Question: Find the horizontal coordinate of the first time the ball hits the ground. The result is rounded down to the nearest integer. Note that when a collision occurs, there is no horizontal energy loss, and the vertical speed is reduced to 0.9 times the original speed.
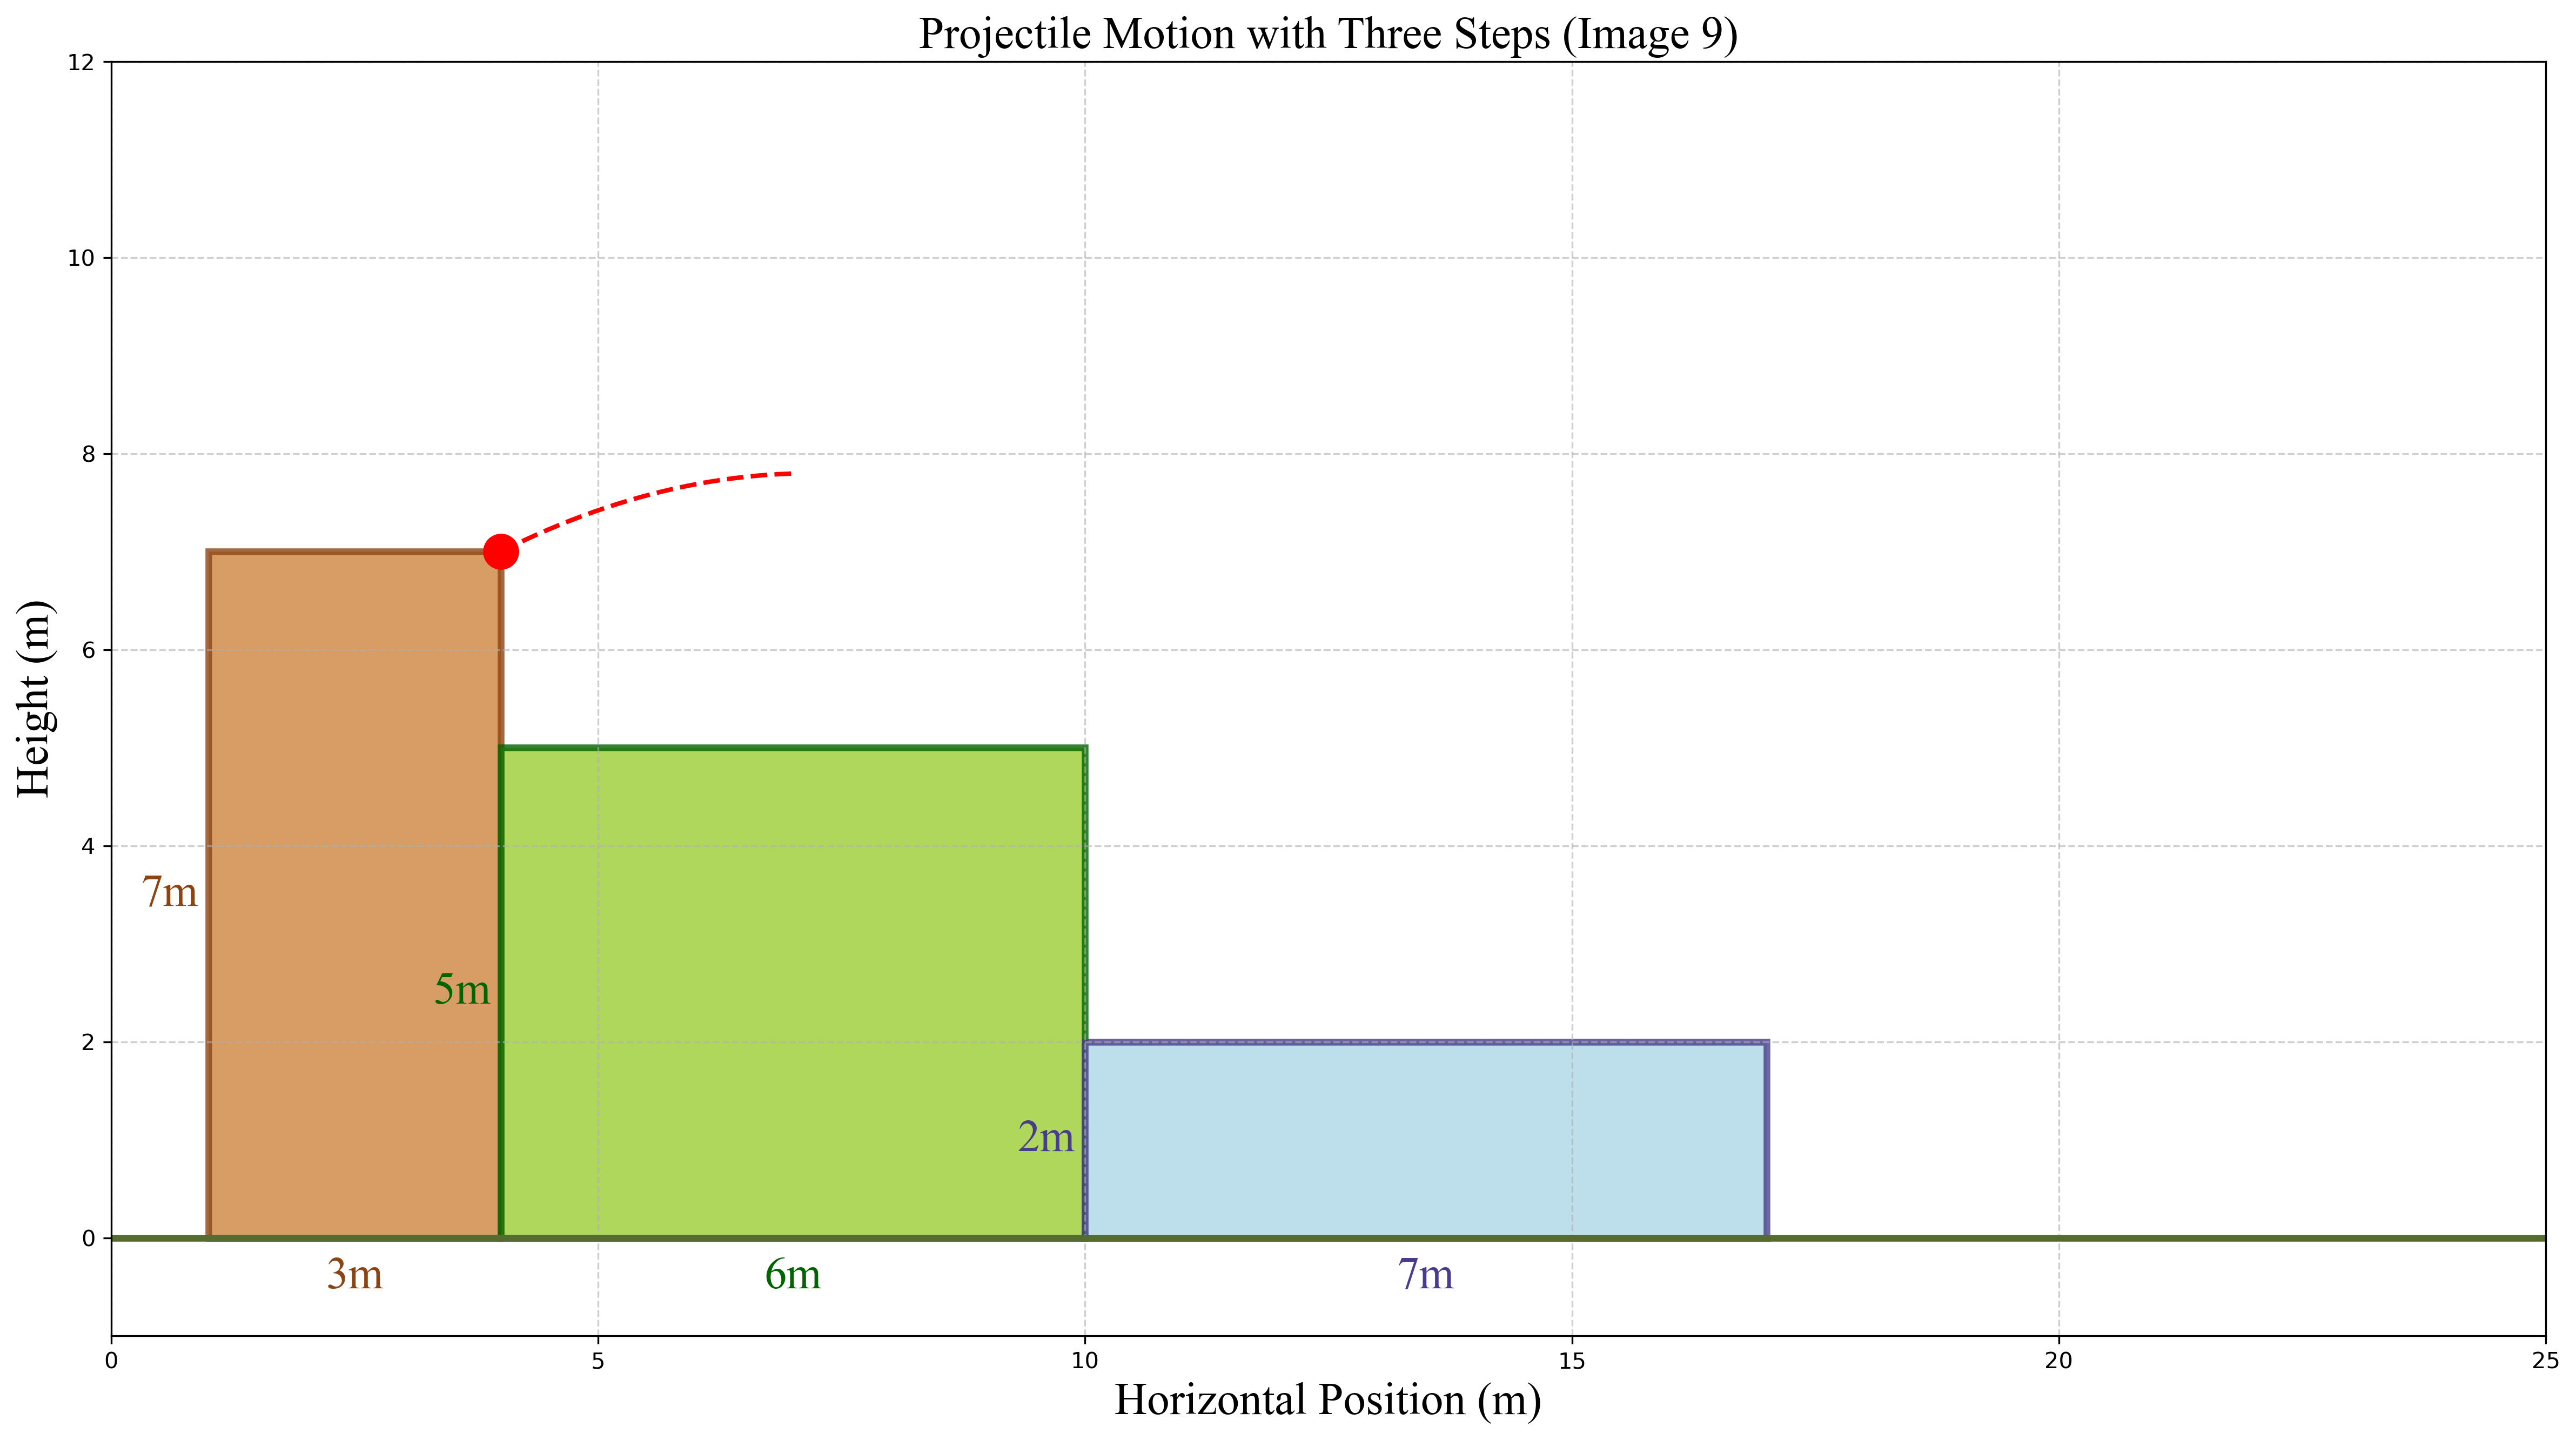
Answer: 32